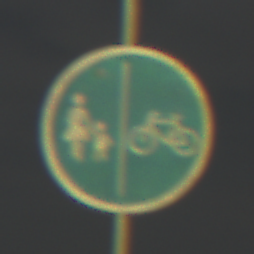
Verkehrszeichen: GetrennterRadUndGehwegRadwegRechts
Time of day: Night
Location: Outdoor (Urban)
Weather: PartlyCloudy
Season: NotSpecified
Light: Artificial